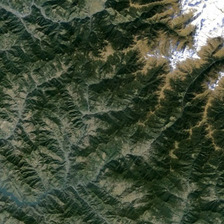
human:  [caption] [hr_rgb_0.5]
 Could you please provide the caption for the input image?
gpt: it is a piece of green mountains with snow partly .

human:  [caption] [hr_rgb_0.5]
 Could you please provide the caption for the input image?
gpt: it is a piece of green mountains with snow partly .

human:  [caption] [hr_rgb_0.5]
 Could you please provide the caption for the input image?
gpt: it is a piece of green mountains with snow partly .

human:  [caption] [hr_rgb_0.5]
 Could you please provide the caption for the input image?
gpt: it is a piece of green mountains with snow partly .

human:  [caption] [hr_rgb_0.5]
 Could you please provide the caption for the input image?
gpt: it is a piece of green mountains with snow partly .